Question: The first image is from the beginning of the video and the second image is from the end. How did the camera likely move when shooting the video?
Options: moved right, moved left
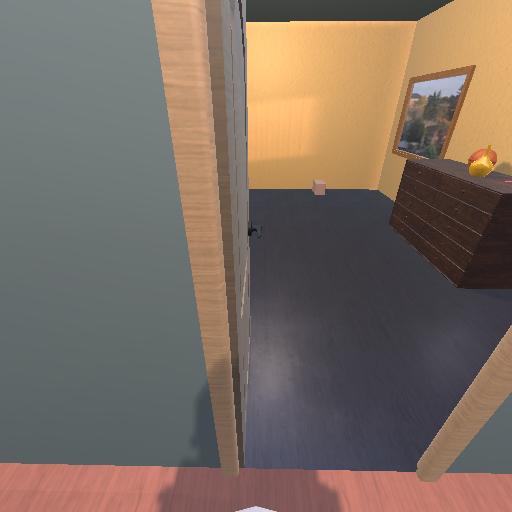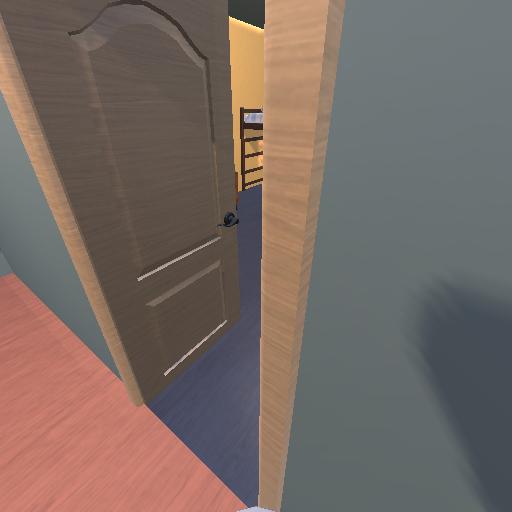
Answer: moved right